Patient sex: M
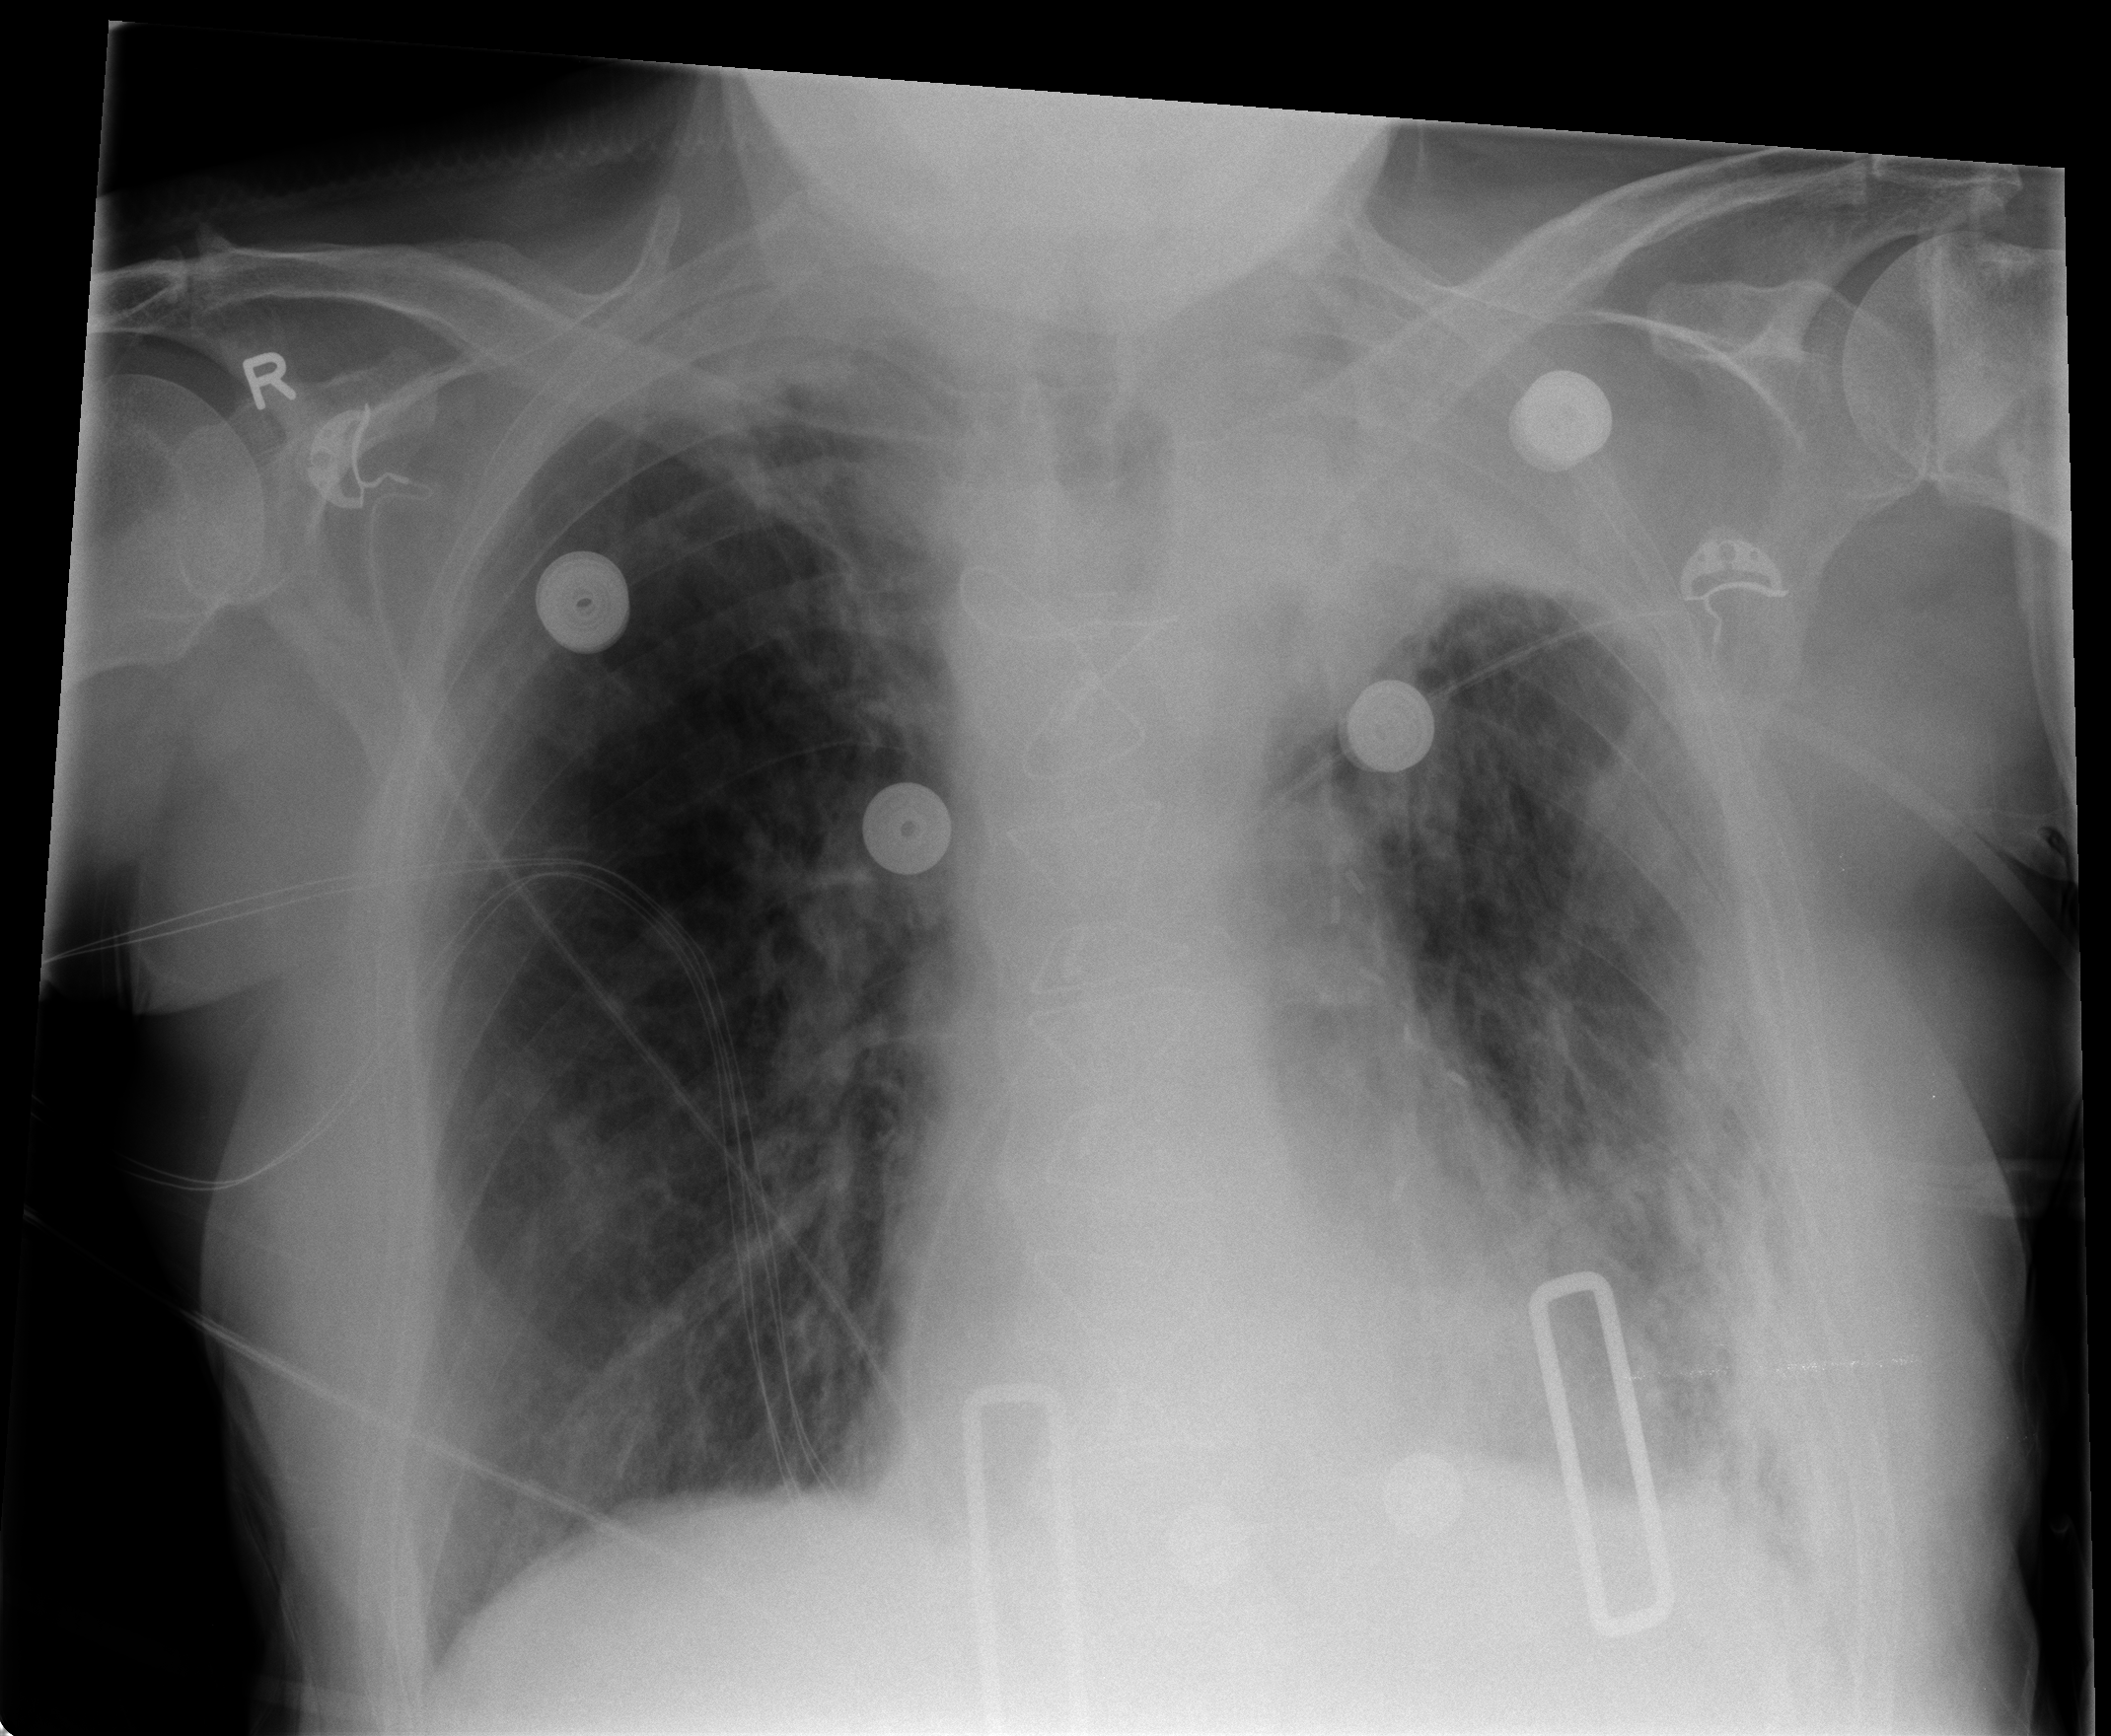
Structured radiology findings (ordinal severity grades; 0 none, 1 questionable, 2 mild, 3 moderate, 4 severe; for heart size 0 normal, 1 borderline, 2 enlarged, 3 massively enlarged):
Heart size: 0
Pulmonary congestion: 2
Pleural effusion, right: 0
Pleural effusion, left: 1
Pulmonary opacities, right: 2
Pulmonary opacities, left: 2
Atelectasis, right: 2
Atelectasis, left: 2